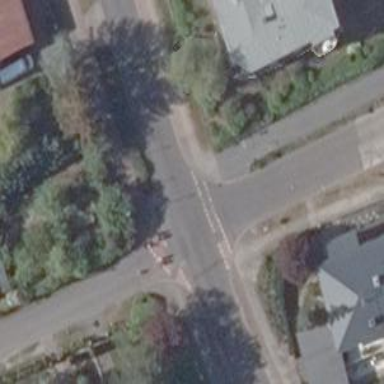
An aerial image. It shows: Residential road with asphalt surface. Both sides have sidewalks.